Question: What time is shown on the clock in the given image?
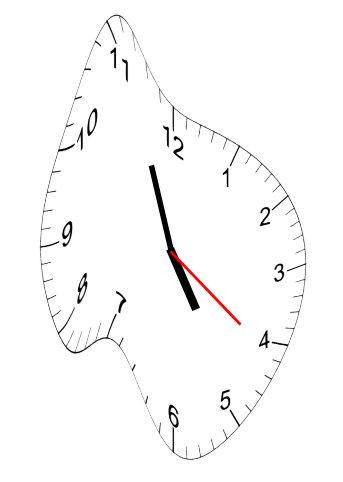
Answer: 04:56:21